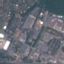
Land use / land cover: Industrial